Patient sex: F
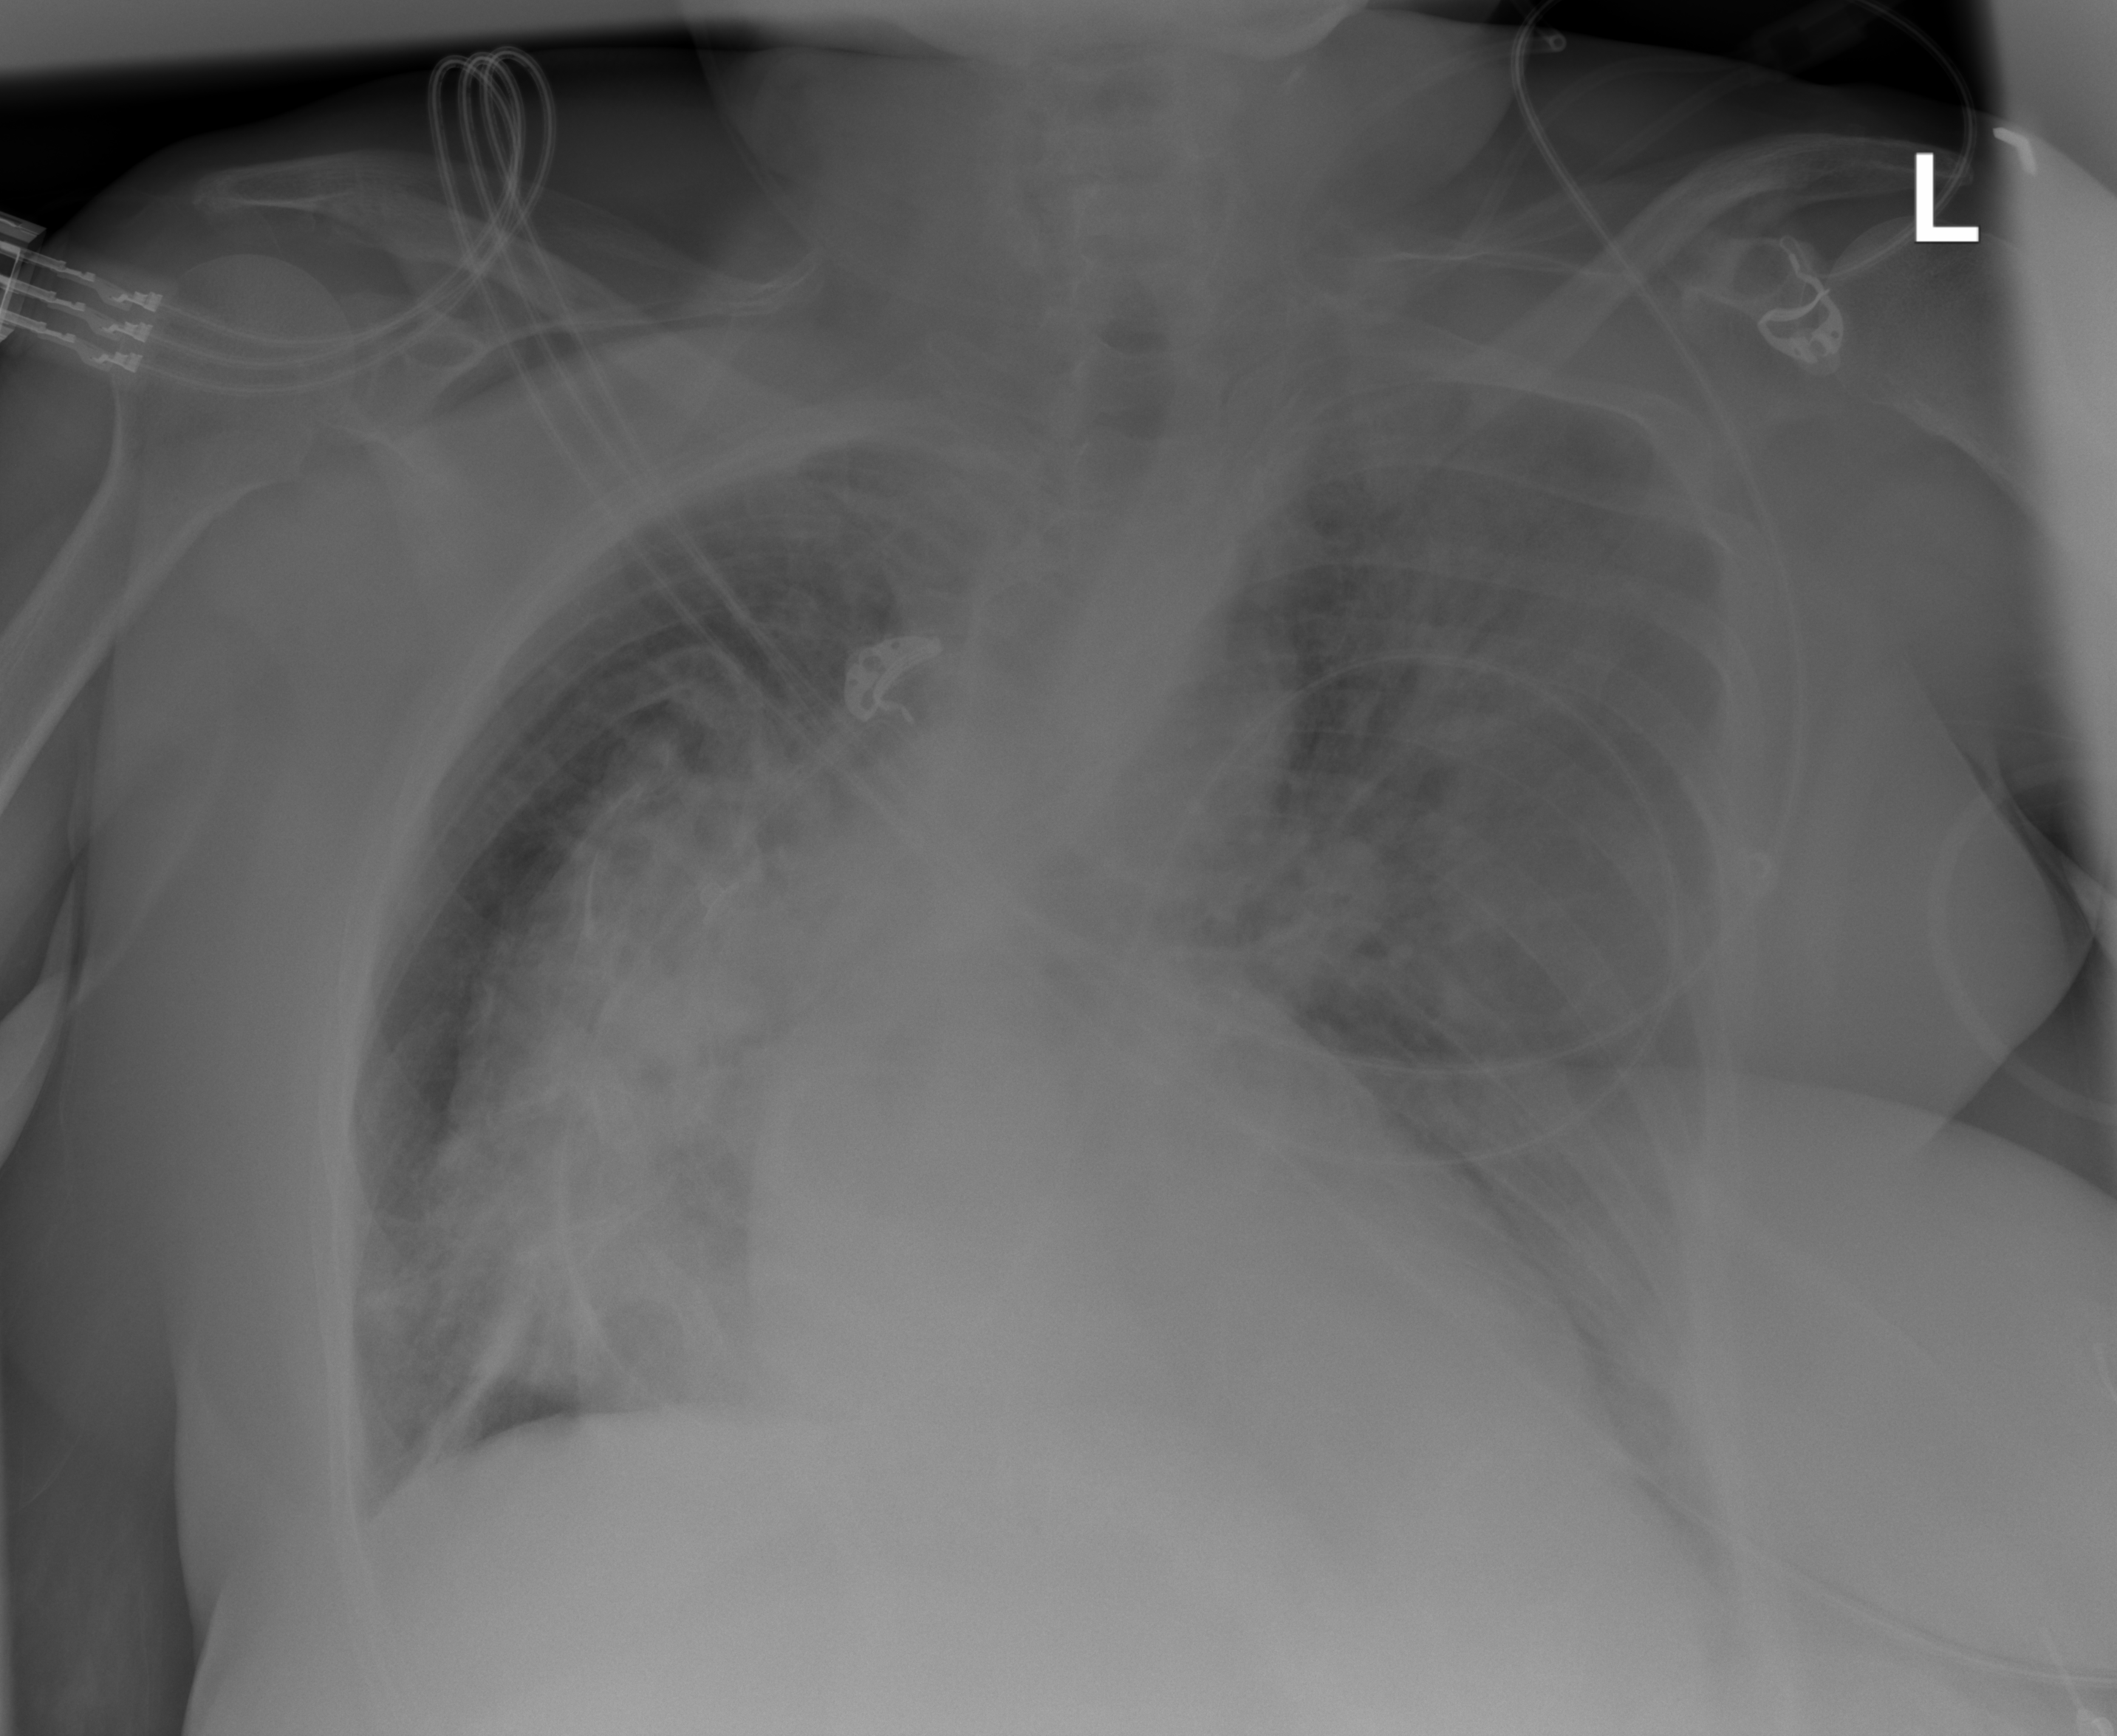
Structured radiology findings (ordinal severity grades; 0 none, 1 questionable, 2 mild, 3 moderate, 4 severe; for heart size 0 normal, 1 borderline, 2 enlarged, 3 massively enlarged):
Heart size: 2
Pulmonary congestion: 0
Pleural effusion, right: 1
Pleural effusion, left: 2
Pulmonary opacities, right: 4
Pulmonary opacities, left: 3
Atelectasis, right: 3
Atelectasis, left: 2